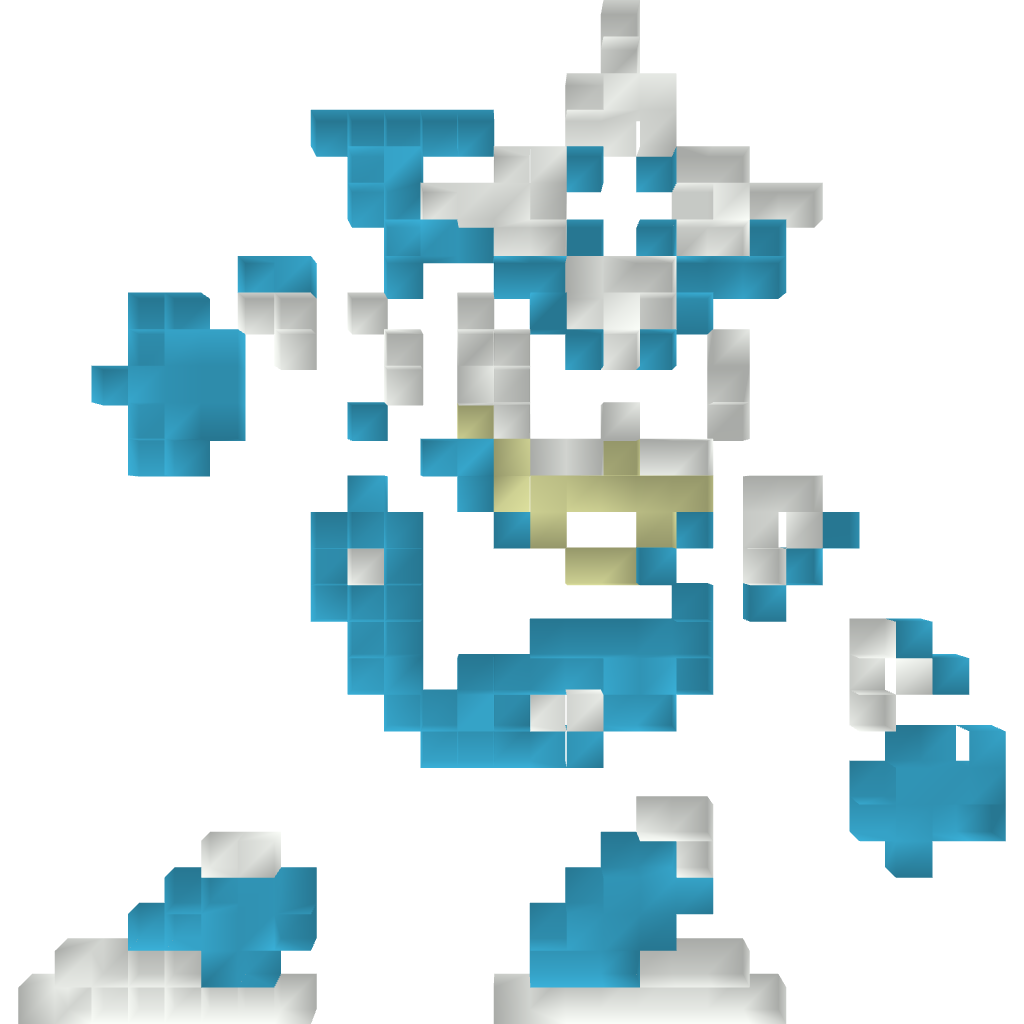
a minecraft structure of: Shadowman (ErnieCIII)